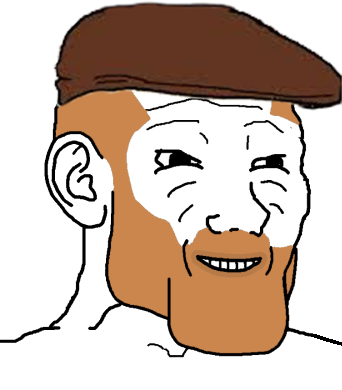
Label: 5_Grey_Chad